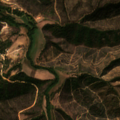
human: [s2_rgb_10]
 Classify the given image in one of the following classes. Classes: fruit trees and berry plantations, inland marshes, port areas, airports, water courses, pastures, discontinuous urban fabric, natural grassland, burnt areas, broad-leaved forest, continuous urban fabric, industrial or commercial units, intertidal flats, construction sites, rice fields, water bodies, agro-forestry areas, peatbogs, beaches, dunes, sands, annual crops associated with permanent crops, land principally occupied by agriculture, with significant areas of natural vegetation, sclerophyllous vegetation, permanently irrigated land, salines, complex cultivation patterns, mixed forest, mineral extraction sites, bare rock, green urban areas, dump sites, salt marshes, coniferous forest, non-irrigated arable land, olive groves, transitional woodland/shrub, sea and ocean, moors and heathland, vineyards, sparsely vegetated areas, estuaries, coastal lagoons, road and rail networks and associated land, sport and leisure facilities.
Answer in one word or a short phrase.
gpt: permanently irrigated land, broad-leaved forest, transitional woodland/shrub